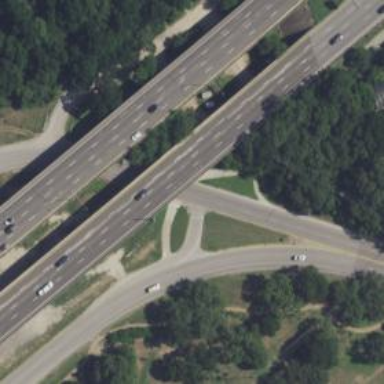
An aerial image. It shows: Secondary link road with asphalt surface.